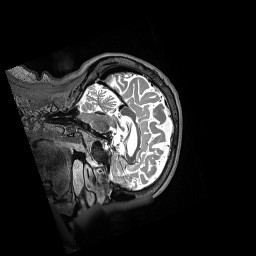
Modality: T2w
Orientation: sagittal
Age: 70
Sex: male